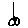
Label: line